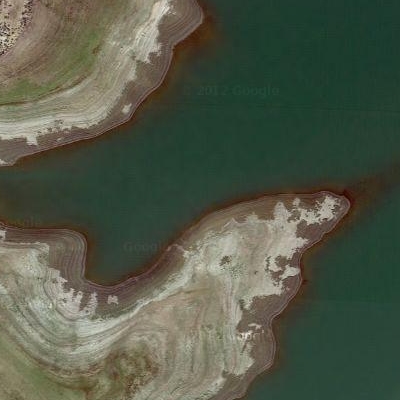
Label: RiverLake